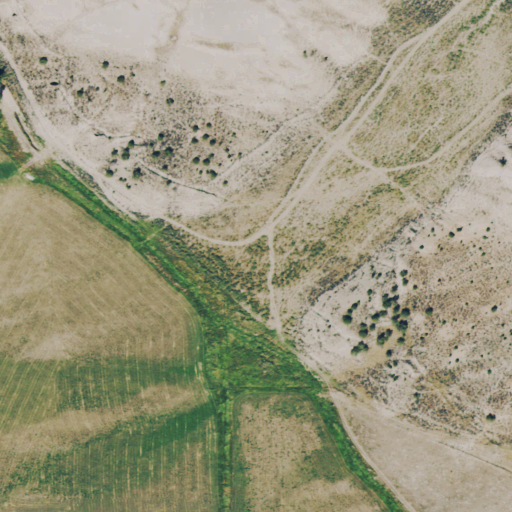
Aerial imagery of valley in Colorado named Road Gulch containing shrub, cultivated crops, and pasture